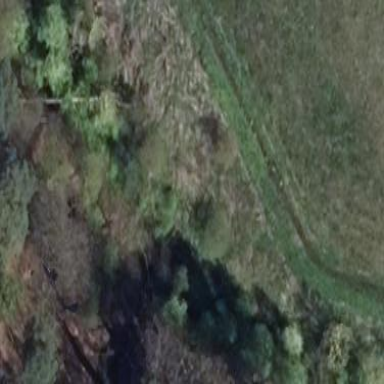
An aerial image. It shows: Marshy wetland area.